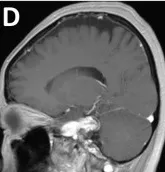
Radiological evaluation of the multi-compartmental lesion preoperatively and postoperatively. Sagittal. T1-weighted magnetic resonance images with gadolinium enhancement.
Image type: radiology (mri)